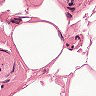
Metastatic tissue present: no